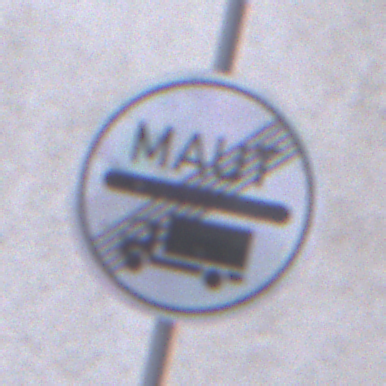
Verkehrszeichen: EndeMautpflicht
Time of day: MorningAfternoon
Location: Outdoor (Urban)
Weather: PartlyCloudy
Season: NotSpecified
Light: Natural